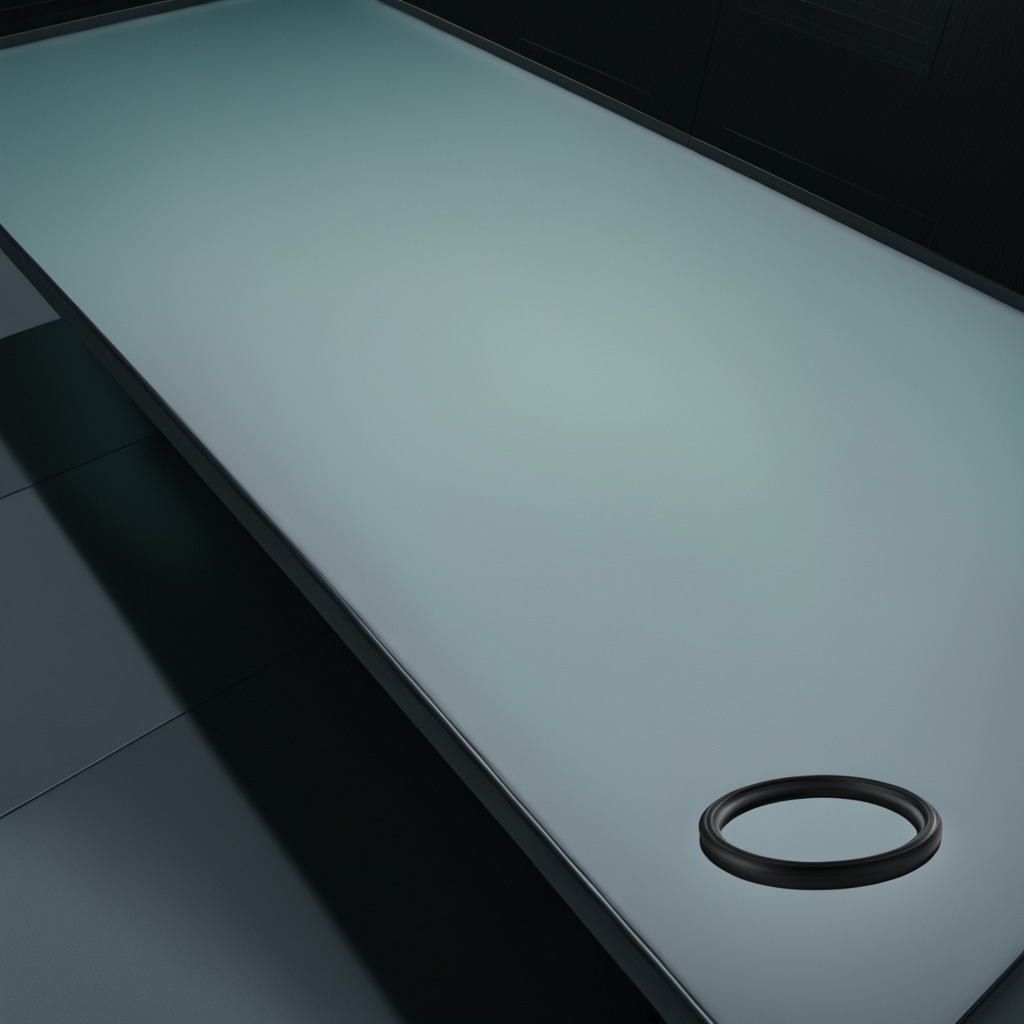
A rubber O-ring is lying on the table.